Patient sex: M
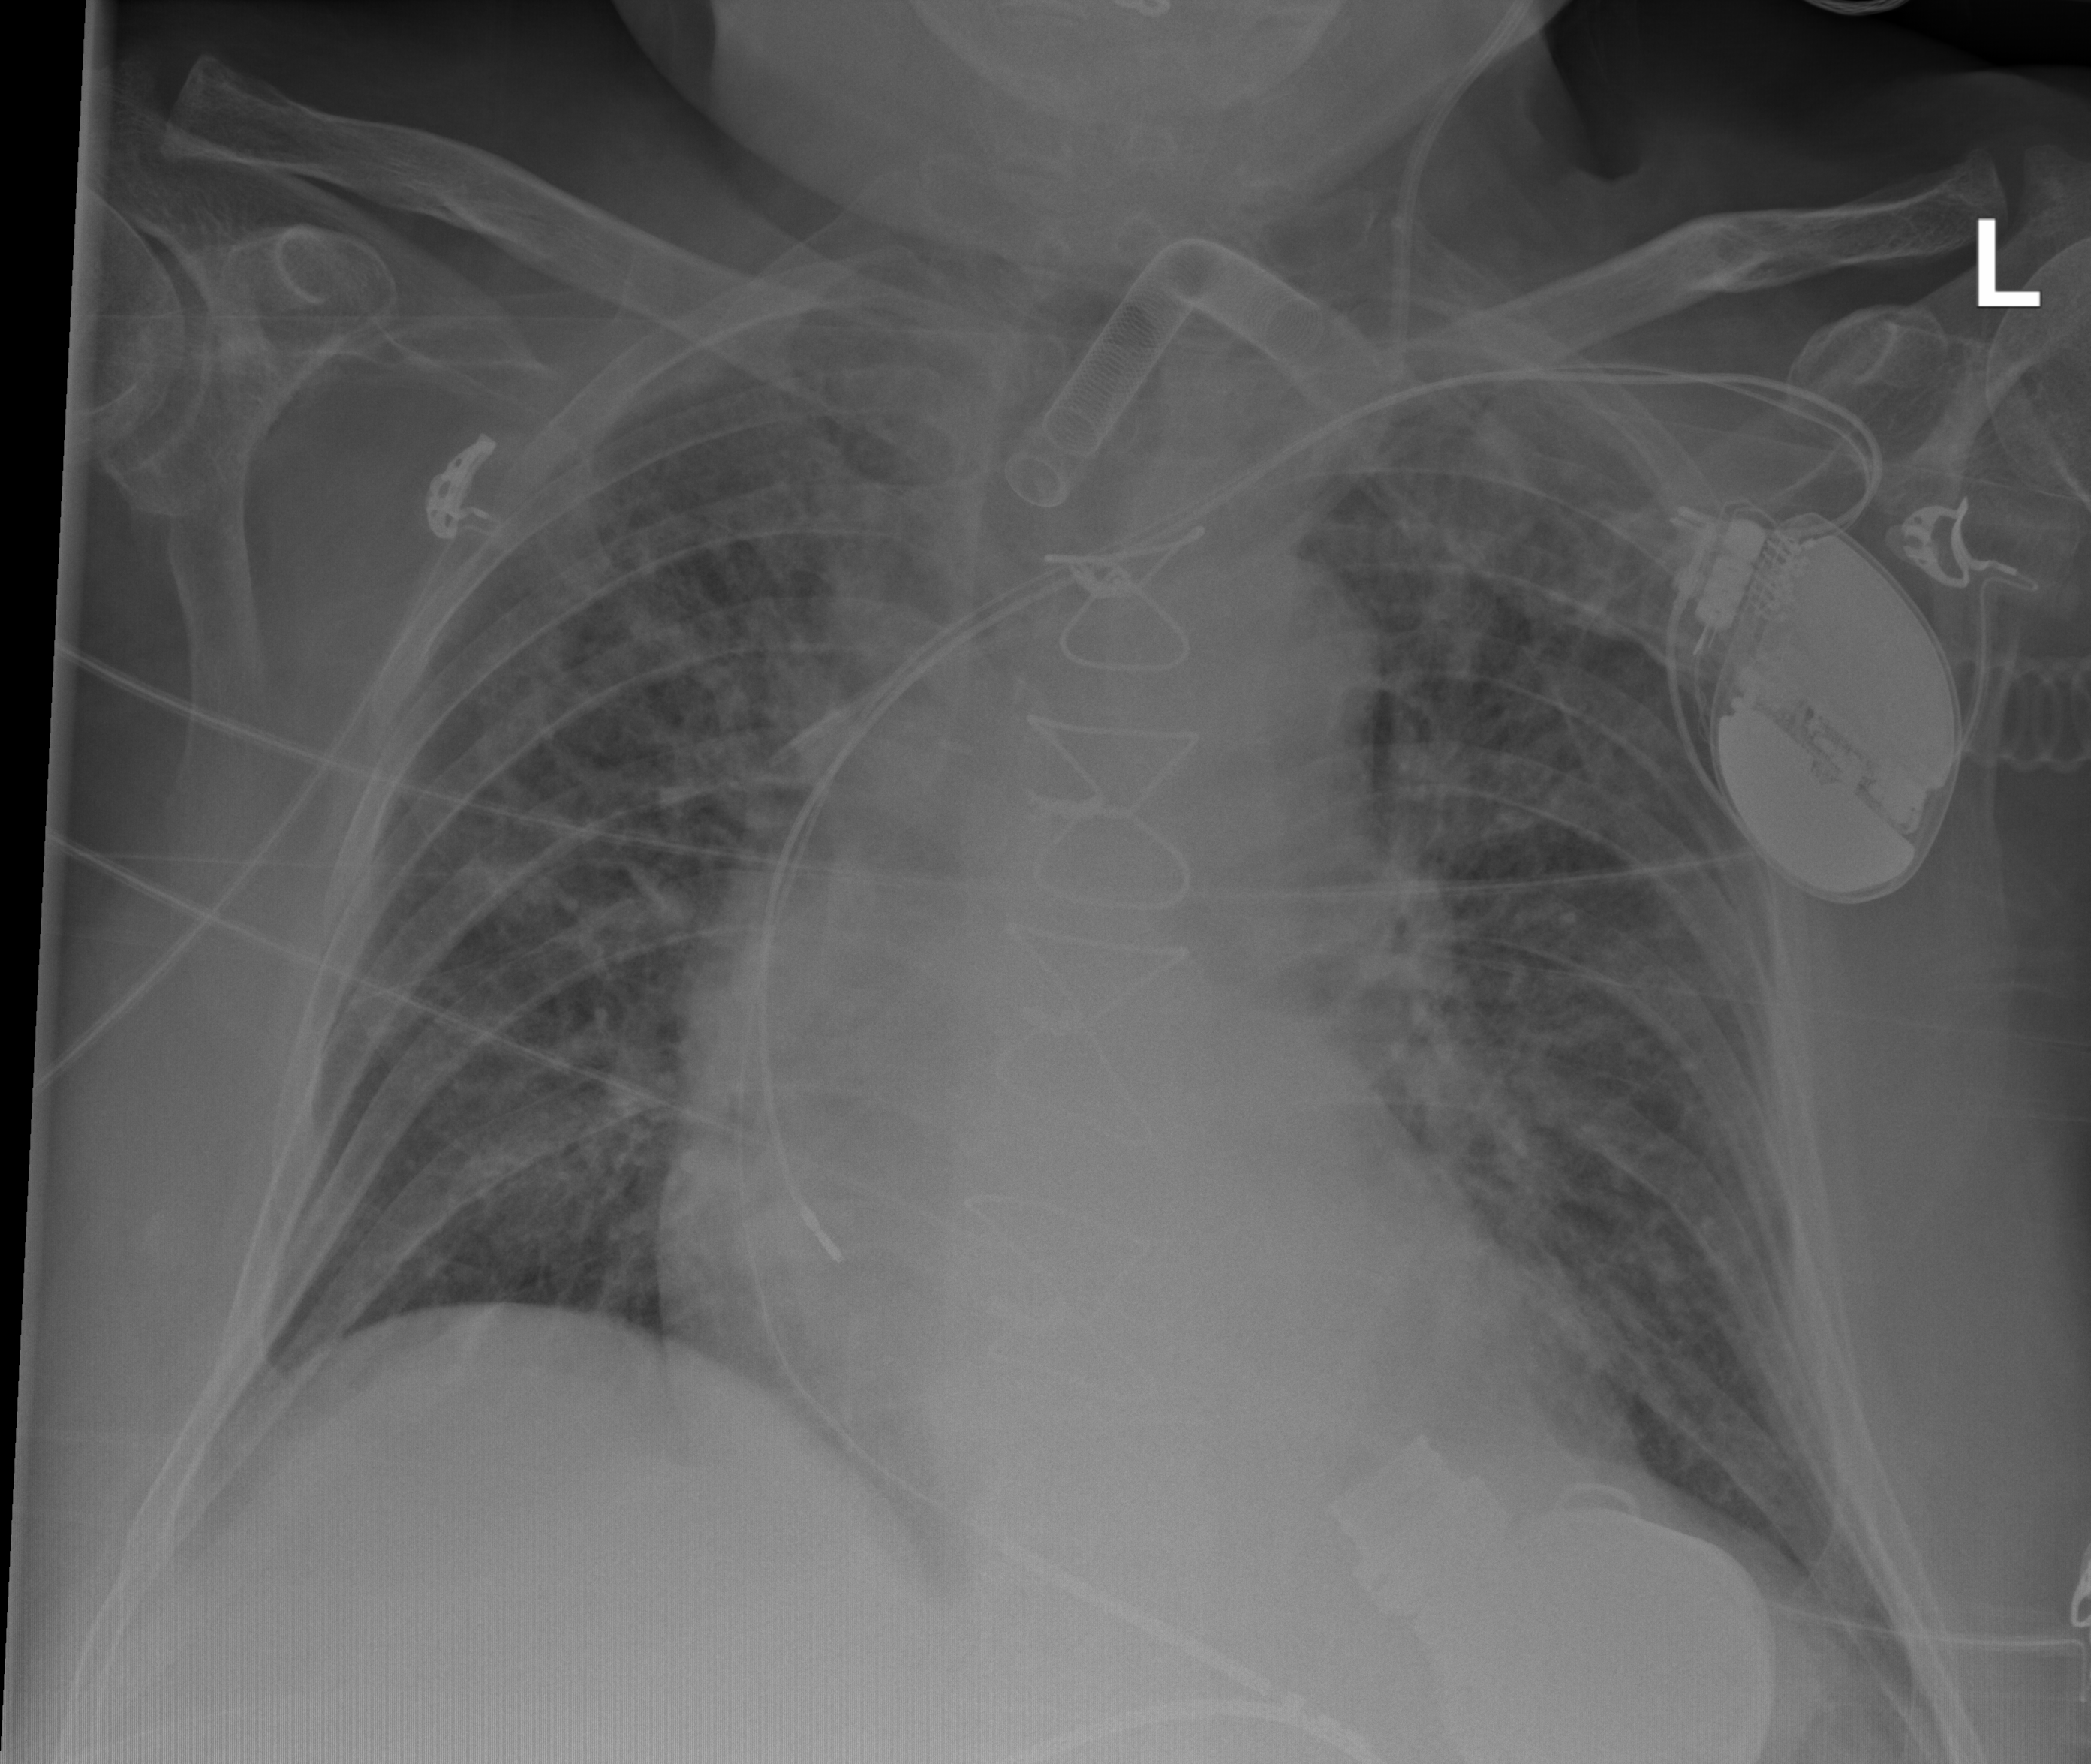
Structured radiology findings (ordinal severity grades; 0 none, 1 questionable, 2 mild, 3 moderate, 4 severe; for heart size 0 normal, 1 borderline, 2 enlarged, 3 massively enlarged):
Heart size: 2
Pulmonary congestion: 3
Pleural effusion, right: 0
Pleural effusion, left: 0
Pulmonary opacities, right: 2
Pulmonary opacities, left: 2
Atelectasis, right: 2
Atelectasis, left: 2